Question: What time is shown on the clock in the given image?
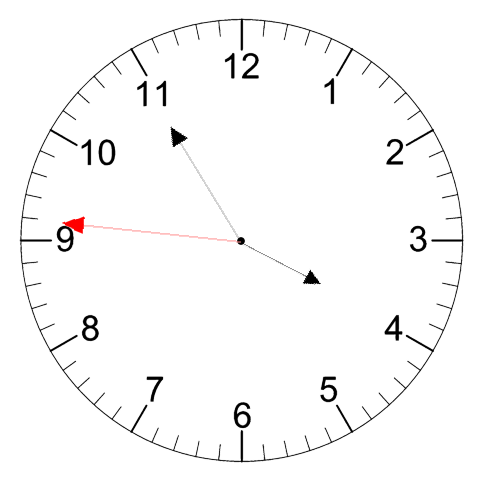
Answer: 03:54:46